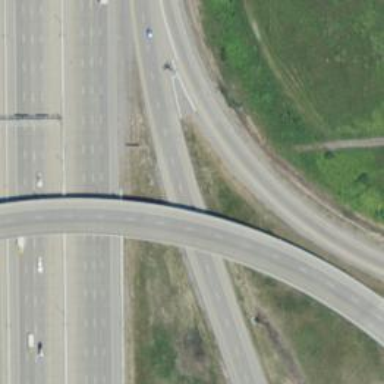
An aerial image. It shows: Bent on bridge.